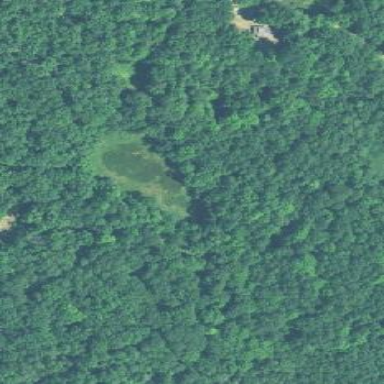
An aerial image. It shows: Wetland area.